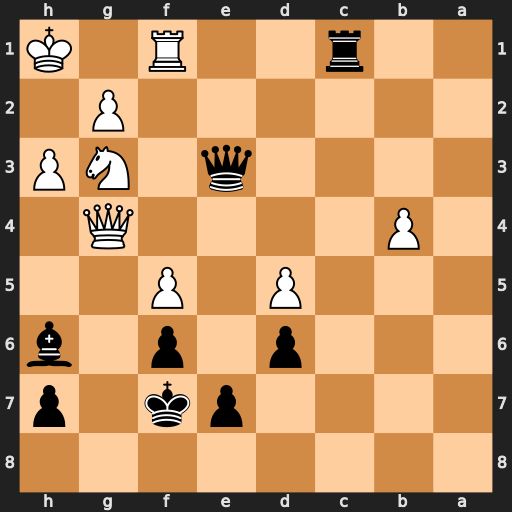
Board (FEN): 8/4pk1p/3p1p1b/3P1P2/1P4Q1/4q1NP/6P1/2r2R1K
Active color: b
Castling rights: -
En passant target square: -
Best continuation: Qxg3 Qh5+ Kg7 Qxh6+ Kxh6